Question: Im trying to get the same result as new google maps, when you "tap" on any "marker" you get a little layout in bottom of the screen, all the info about the srteet view and other details shown there, when you hold and move your finger to top of the screen the layout moves and c over all screen or half of the screen. i was thinking use slidingDrawer but seems google depreceate this method on api 17. so how i can achieve this?
Im attaching the image of example:

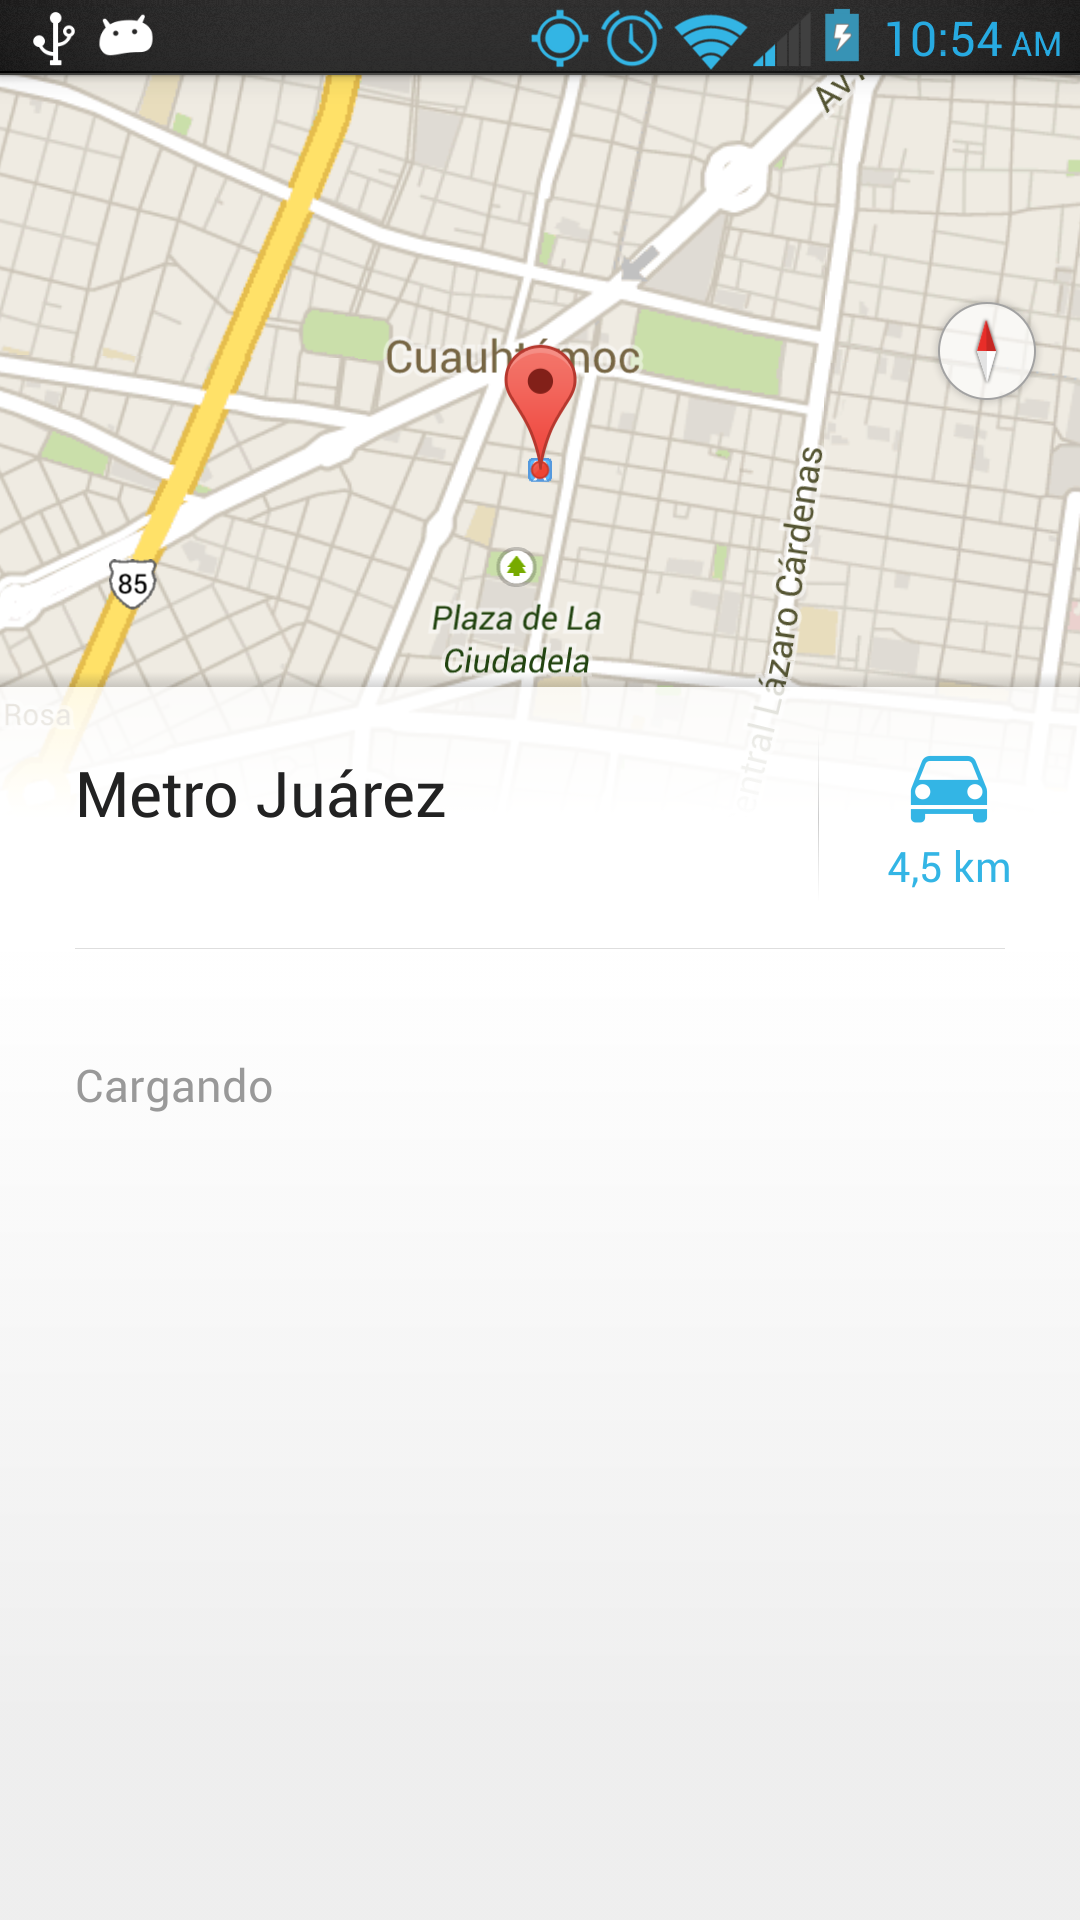
Answer: Now from with Android Support Library 23.2 we can use <URL>
<URL>